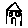
Label: house